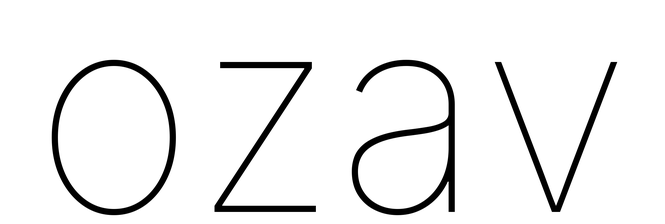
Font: Inter_Thin